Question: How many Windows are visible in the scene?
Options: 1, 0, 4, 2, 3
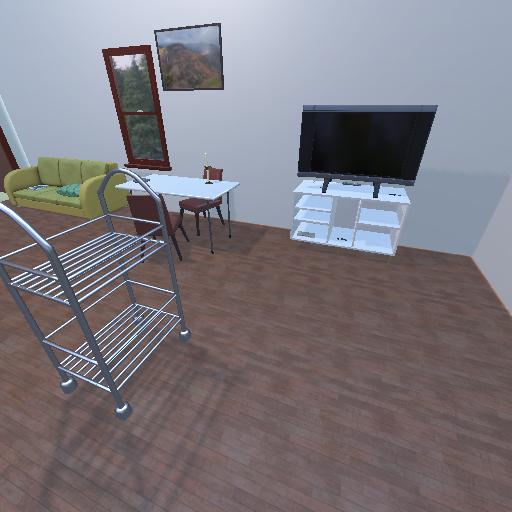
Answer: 1